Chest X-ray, AP view. Patient: 18 years old, sex M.
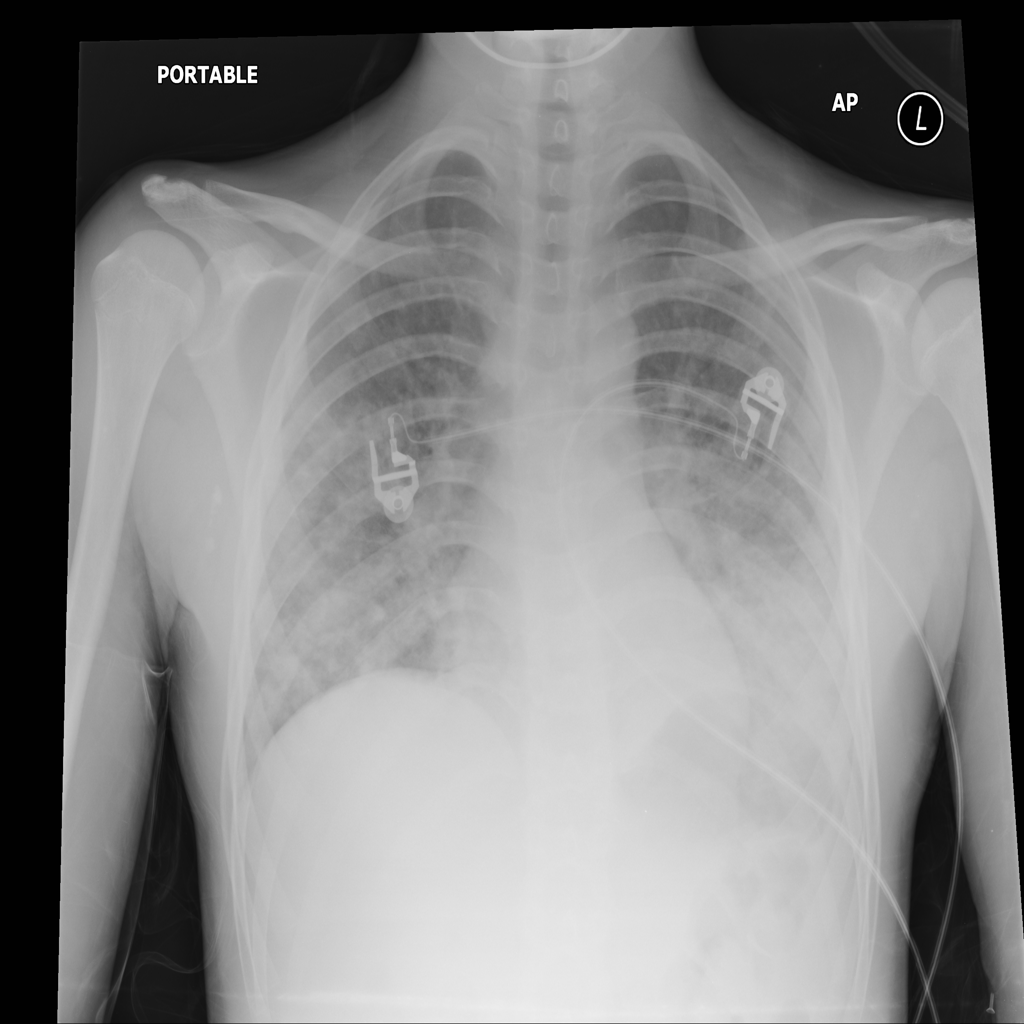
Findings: No Finding